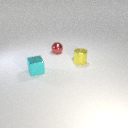
small yellow metal cylinder to the right of small cyan metal cube